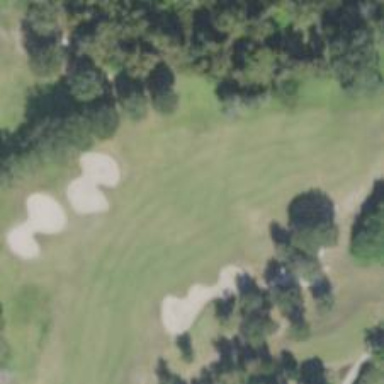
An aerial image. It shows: Golf hole.